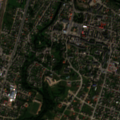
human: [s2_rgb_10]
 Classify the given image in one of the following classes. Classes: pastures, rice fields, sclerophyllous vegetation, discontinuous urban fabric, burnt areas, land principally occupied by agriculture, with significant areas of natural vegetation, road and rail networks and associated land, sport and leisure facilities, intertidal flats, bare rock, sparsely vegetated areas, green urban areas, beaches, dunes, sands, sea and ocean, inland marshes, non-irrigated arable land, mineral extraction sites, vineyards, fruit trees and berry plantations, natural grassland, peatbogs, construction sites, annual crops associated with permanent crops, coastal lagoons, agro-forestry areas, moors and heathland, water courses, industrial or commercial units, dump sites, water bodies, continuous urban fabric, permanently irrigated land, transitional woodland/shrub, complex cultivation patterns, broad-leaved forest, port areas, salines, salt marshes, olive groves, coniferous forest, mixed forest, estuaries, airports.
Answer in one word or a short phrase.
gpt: discontinuous urban fabric, industrial or commercial units, road and rail networks and associated land, green urban areas, transitional woodland/shrub